Interaction volume radius: 5 \u00c5
Interaction volume height: 15 \u00c5
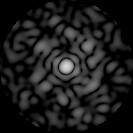
Disorder parameter: 0.7966